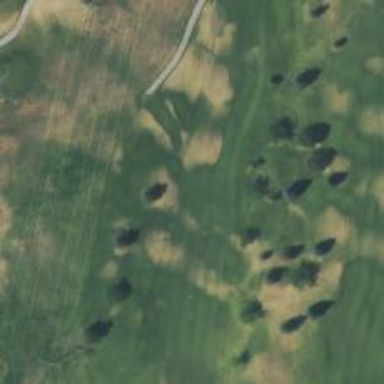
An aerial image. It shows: View of golf hole.